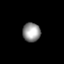
Tissue: lung
Cell type: Epithelial cells
Senescence score: 0.2365
Nuclear area (px): 334
Mean DAPI intensity: 148.719